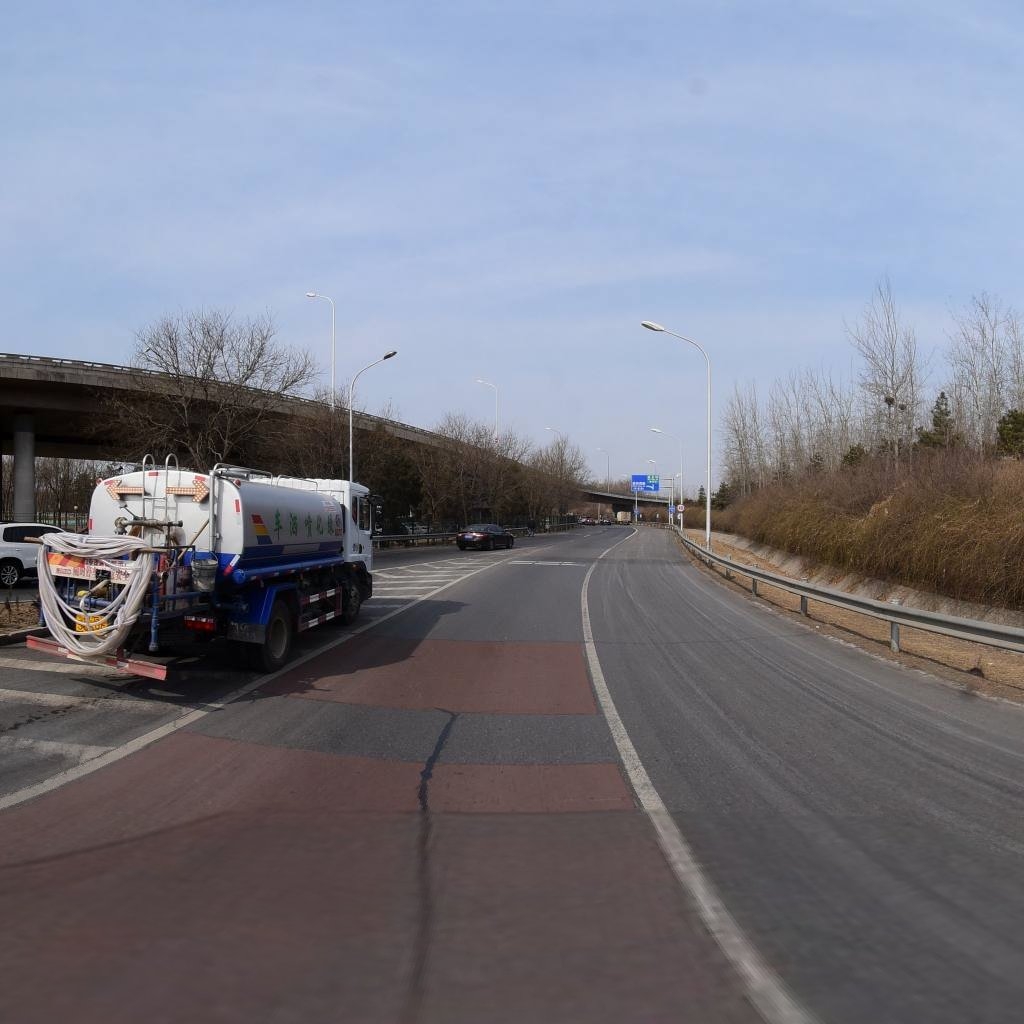
Region: Chaoyang
Road damage annotations: transverse crack, longitudinal patch